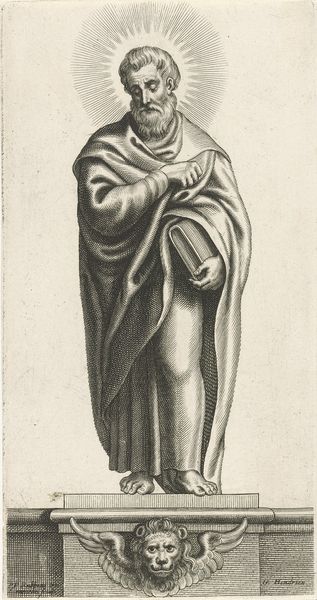
Titel: Evangelist Marcus
Künstler: Adriaen Lommelin
Standort: Amsterdam
Institution: Rijksmuseum
Schlagwörter: paul